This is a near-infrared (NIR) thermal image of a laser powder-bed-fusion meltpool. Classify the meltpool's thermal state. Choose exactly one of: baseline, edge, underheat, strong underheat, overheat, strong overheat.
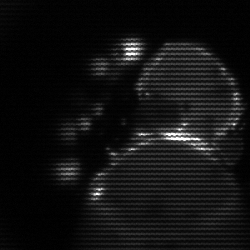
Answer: edge